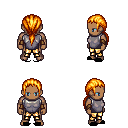
a pixel art fantasy rpg character, male body template, human, dark skin, steel chest armor, gold greaves, light blonde ponytail hairstyle, cloth bracers, black slippers, four views (front, back, left, right), 2x2 character sprite sheet, small pixel art, hard edges, no anti-aliasing